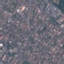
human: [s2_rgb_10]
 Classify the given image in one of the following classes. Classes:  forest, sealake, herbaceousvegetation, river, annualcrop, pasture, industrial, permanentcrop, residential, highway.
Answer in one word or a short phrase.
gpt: Residential